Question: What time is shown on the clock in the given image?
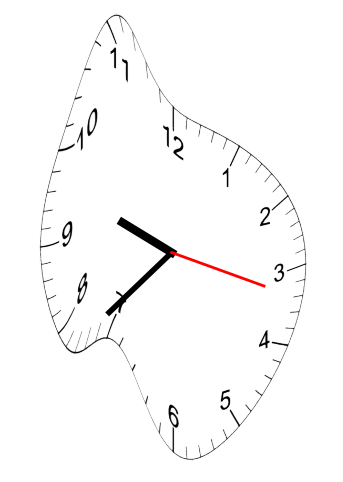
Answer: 09:37:17